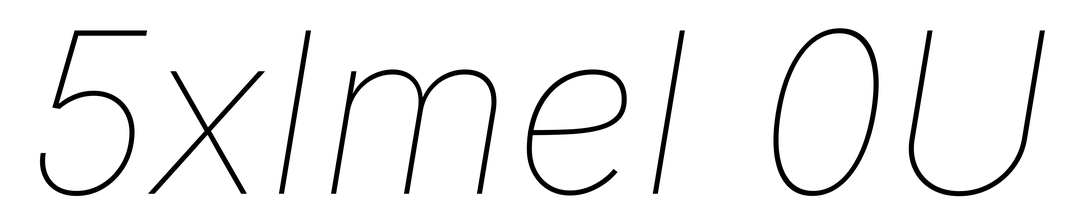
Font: Inter-Italic_Thin_Italic